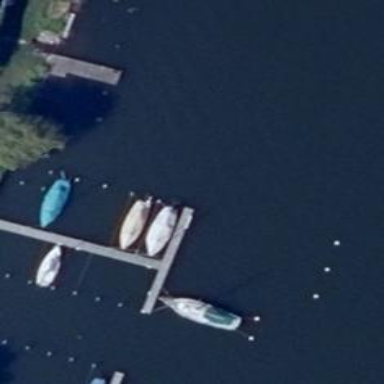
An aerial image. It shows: Man-made pier.